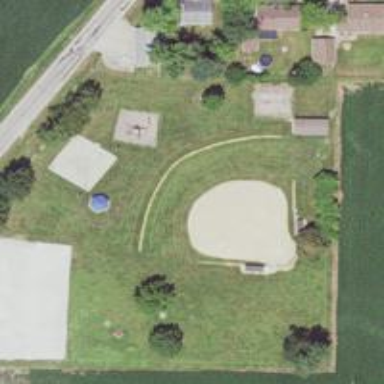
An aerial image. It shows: Baseball pitch with unpaved surface.